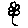
Label: flower